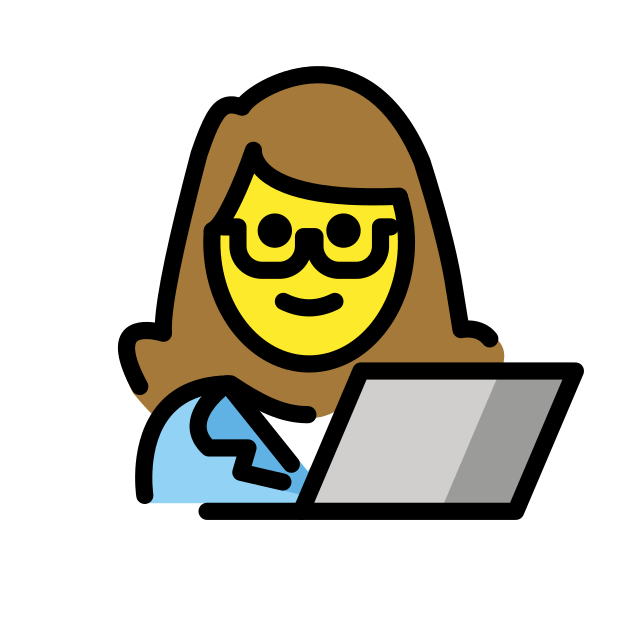
woman technologist